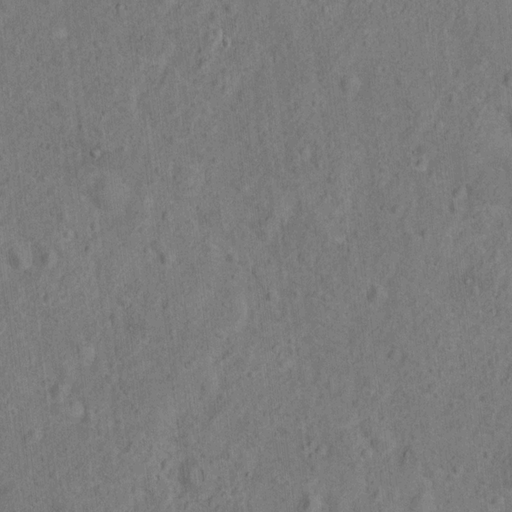
Classes present: Background